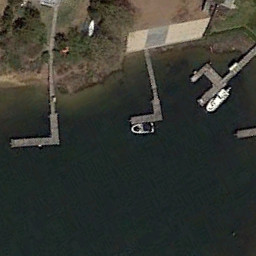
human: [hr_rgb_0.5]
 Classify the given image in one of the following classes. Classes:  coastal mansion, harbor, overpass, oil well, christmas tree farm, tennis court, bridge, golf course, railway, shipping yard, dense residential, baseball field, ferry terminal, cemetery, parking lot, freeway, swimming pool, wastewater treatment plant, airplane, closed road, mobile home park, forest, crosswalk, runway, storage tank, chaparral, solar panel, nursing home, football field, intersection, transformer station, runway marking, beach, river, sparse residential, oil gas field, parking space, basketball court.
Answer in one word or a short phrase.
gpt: ferry terminal